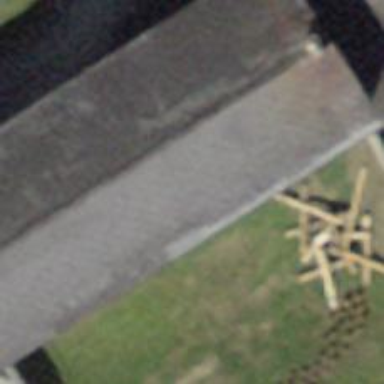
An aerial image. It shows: School.